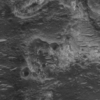
Label: not_dusty